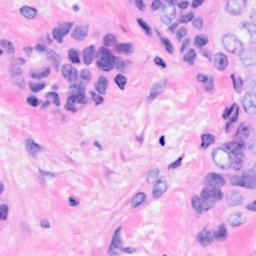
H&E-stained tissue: Breast